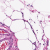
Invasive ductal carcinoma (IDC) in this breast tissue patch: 0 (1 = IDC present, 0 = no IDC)